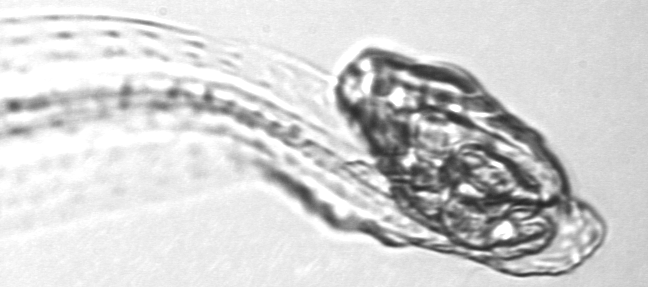
Label: zooplankton